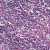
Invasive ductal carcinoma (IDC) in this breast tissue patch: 1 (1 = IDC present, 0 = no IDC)